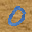
Label: 0